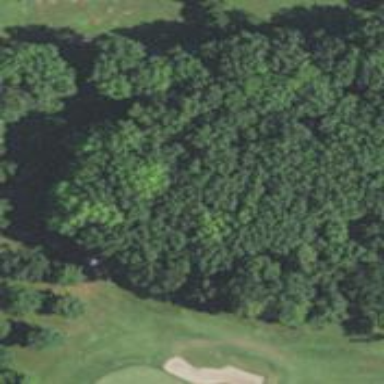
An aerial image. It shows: Service road used as golf cart path.